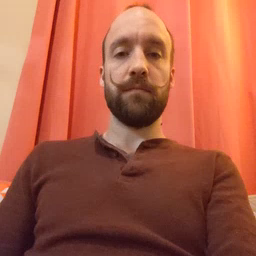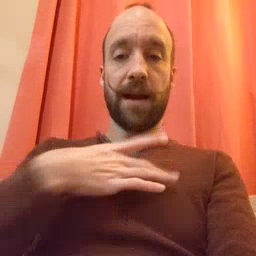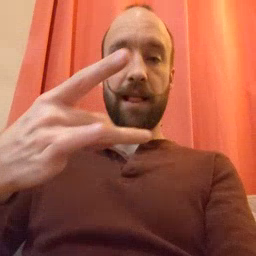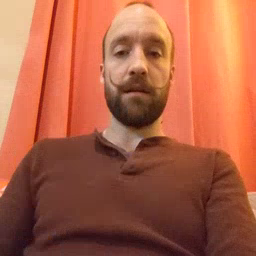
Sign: like